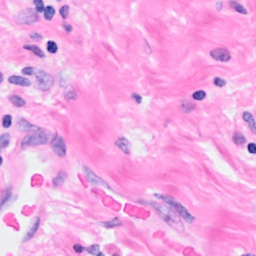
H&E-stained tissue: Breast